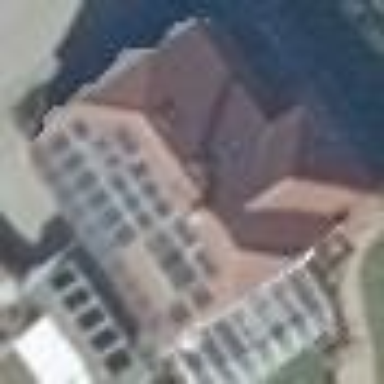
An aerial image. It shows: Building with gambrel roof.